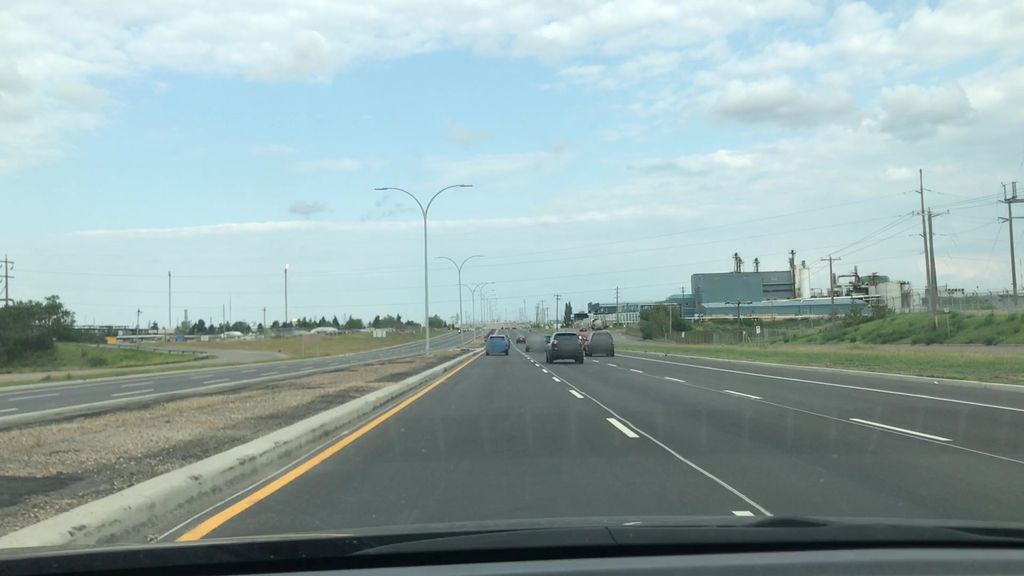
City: edmonton